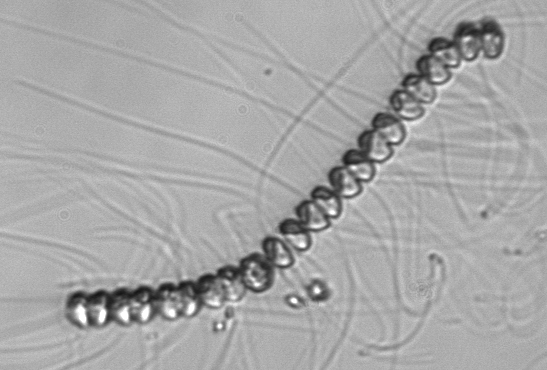
Label: Chaetoceros